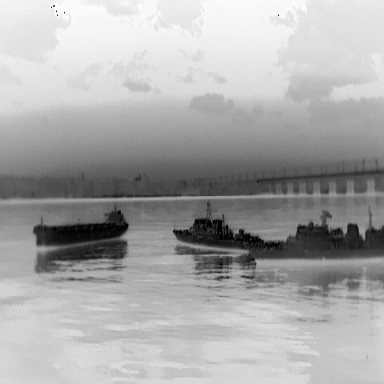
There are two warships in the infrared image.